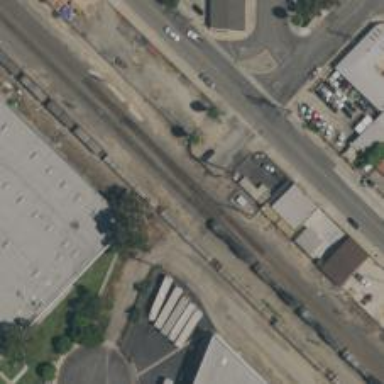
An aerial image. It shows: Railway siding with rails.